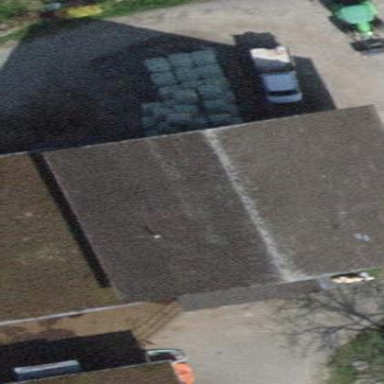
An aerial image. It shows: View of roof of building.